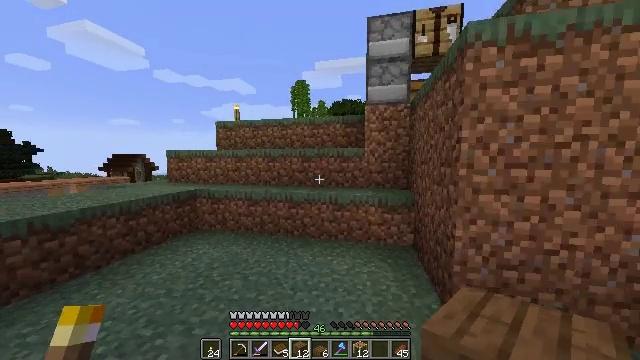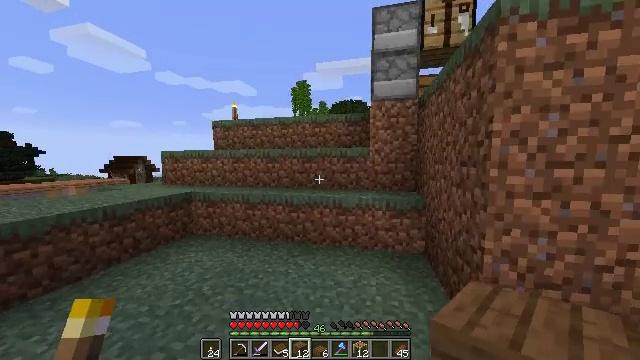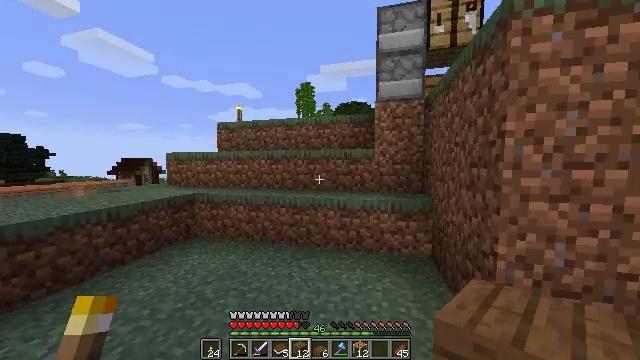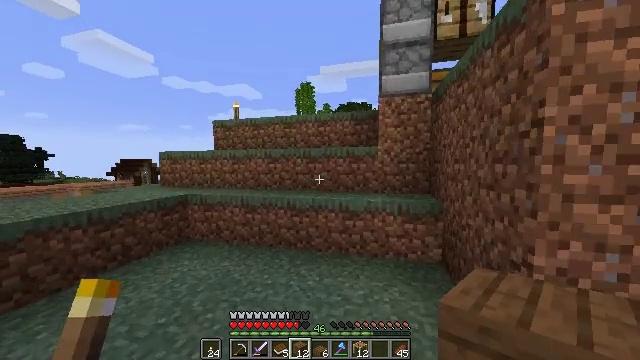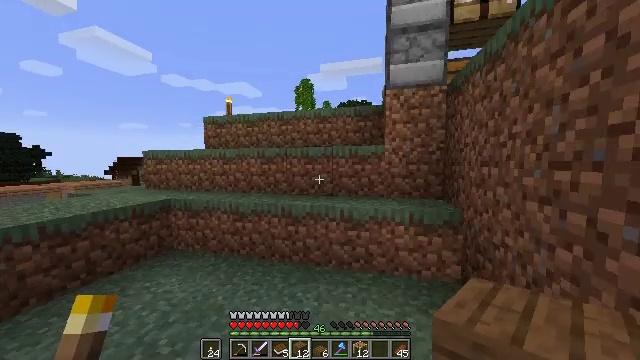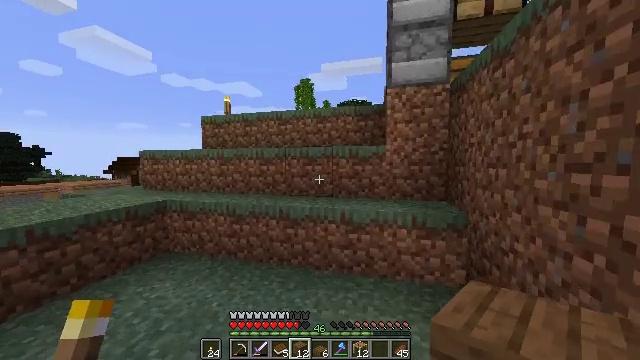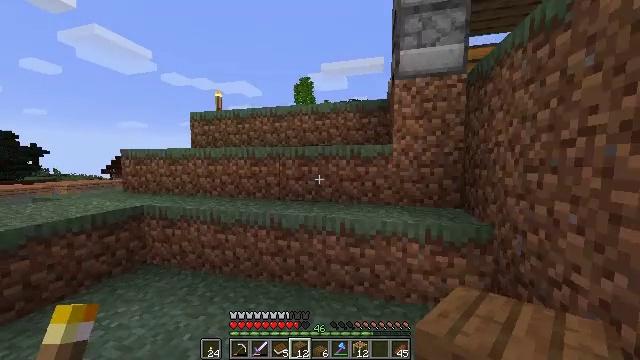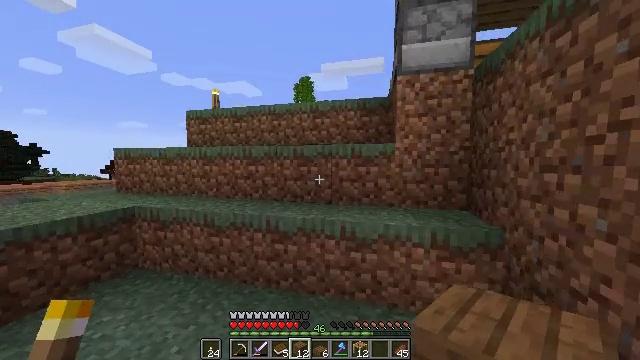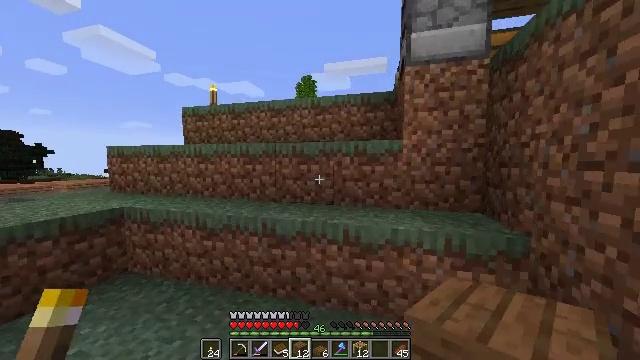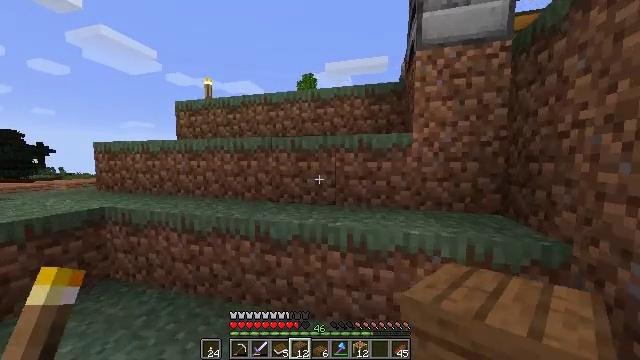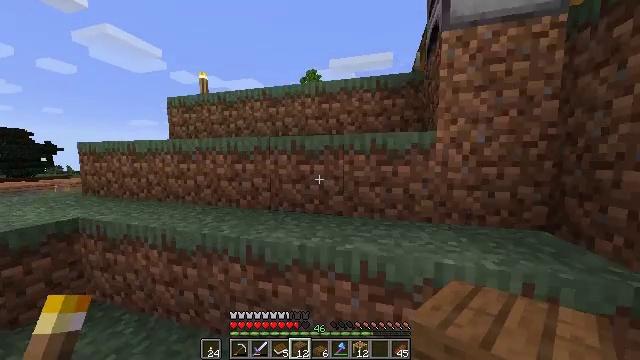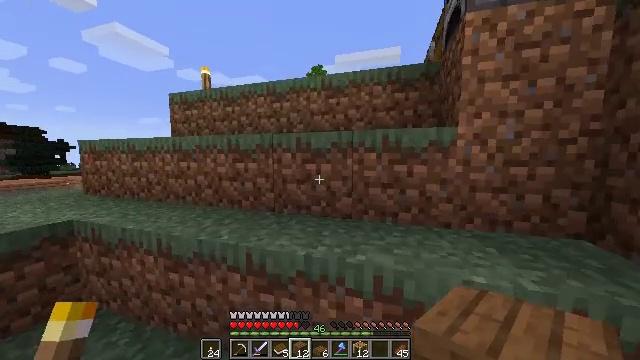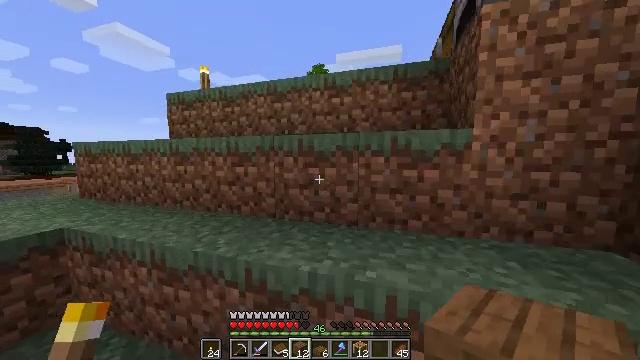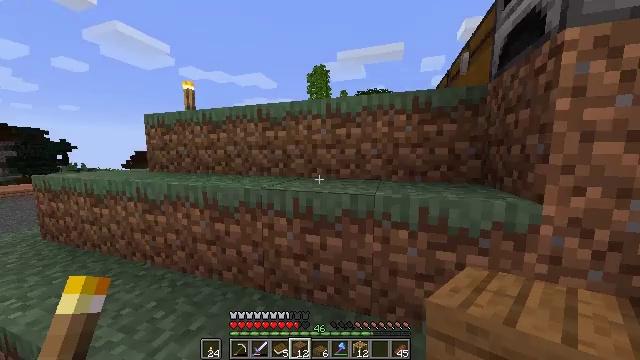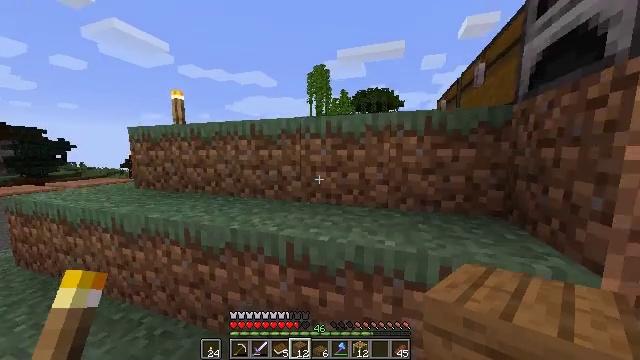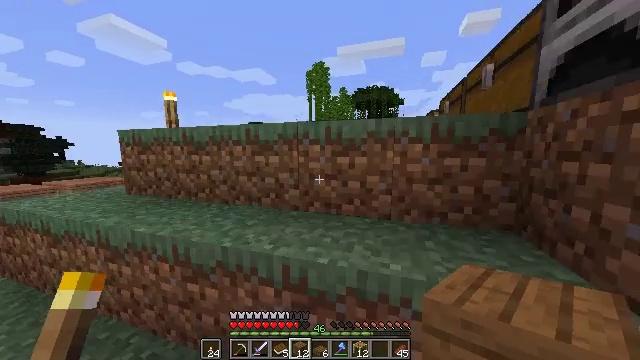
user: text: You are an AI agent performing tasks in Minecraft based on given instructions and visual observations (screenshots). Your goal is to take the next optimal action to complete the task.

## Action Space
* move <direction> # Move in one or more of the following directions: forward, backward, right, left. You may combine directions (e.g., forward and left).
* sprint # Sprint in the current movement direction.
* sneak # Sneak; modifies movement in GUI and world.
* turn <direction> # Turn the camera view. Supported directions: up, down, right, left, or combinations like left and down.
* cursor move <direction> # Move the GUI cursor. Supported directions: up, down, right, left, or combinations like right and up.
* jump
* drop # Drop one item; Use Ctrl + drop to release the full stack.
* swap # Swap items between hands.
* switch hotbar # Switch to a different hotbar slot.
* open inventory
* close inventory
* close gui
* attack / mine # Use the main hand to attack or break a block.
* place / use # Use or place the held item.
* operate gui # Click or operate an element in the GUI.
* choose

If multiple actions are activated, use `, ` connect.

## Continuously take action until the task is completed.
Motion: motion action
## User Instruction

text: Combine sticks and spruce planks to craft a spruce fence gate.
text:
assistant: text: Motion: move forward, sprint
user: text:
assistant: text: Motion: move forward, sprint, turn left
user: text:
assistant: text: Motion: move forward, sprint
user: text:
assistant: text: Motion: move forward, sprint
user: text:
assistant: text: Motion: move forward
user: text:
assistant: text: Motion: move forward
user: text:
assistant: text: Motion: move forward
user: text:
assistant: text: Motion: move forward
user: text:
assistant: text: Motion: move forward
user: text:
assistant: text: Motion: move forward, turn left
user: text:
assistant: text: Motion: move forward, turn left
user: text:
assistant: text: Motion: move forward, jump
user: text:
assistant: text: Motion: move forward, jump
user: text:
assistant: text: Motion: move forward, jump
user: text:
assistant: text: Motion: move forward, jump
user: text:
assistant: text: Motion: move forward, jump
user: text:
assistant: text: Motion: move forward, jump
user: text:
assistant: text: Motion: move forward, jump
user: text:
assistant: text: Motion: move forward, turn right, jump
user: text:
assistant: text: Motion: move forward, turn right, jump
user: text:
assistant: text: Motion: move forward, sprint, turn right, jump
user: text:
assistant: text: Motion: move forward, sprint, turn right, jump
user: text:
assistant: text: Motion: move forward, sprint, jump
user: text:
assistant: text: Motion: move forward, sprint, turn right, jump
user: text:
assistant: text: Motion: move forward, turn right, jump
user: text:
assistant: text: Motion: move forward, turn right, jump
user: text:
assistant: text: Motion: move forward, jump
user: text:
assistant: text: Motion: move forward, jump
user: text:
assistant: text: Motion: move forward, jump
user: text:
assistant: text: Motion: move forward, jump